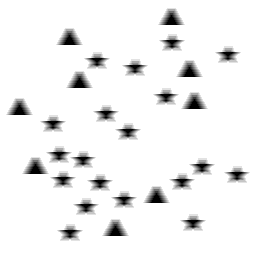
Squares: 0
Triangles: 9
Stars: 19
Total shapes: 28